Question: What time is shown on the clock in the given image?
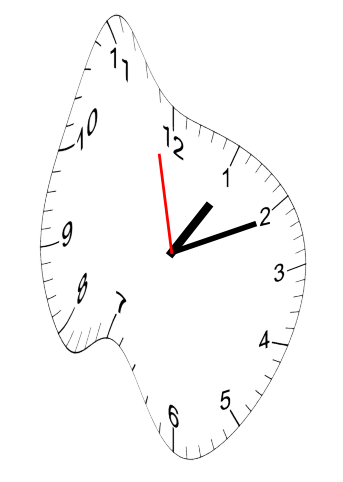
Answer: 01:10:58